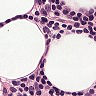
Metastatic tissue present: no